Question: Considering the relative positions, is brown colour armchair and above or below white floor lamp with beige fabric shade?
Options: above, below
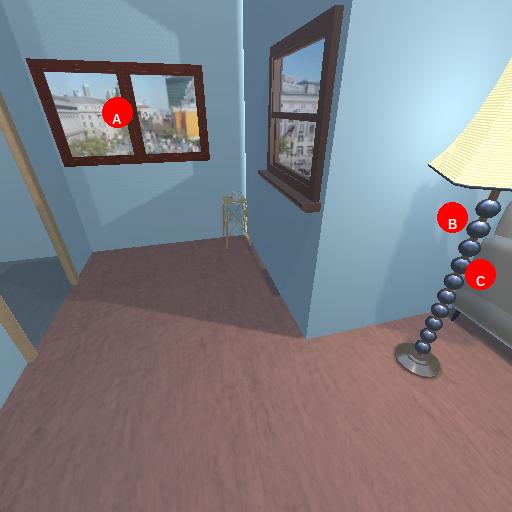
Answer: above